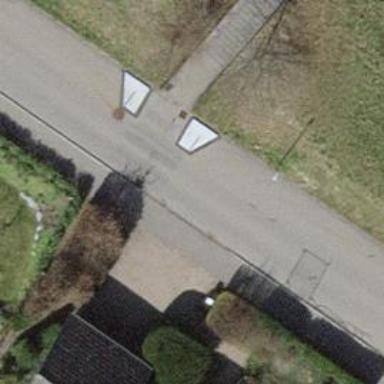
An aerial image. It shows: Uncontrolled zebra crossing on the road.